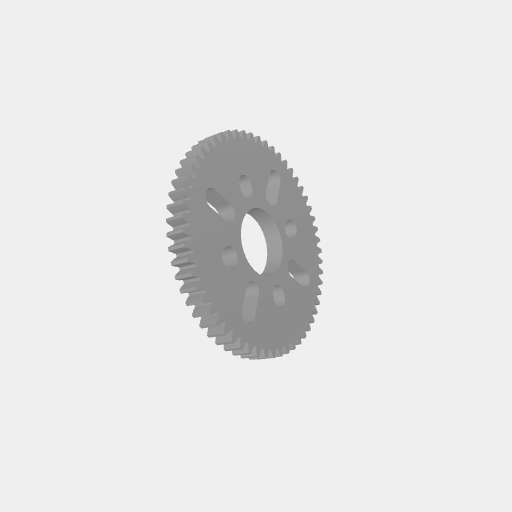
Part: HubMountAcetalGear56T